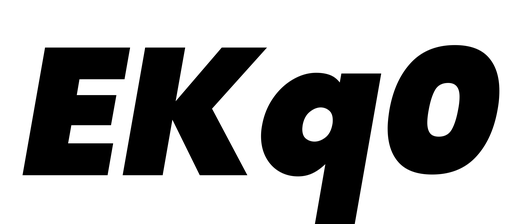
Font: Poppins-BlackItalic